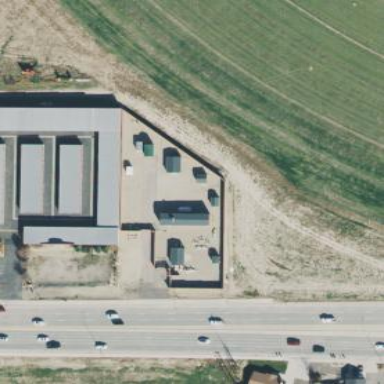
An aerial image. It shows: Man-made water works facility.